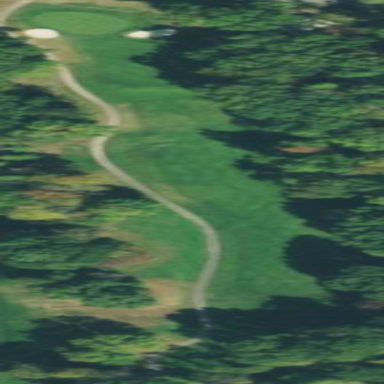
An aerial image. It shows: Rough area on grassy golf course.